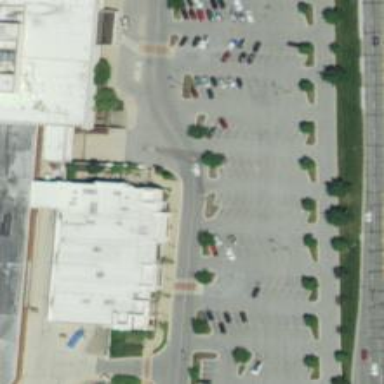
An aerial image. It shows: Parking area.